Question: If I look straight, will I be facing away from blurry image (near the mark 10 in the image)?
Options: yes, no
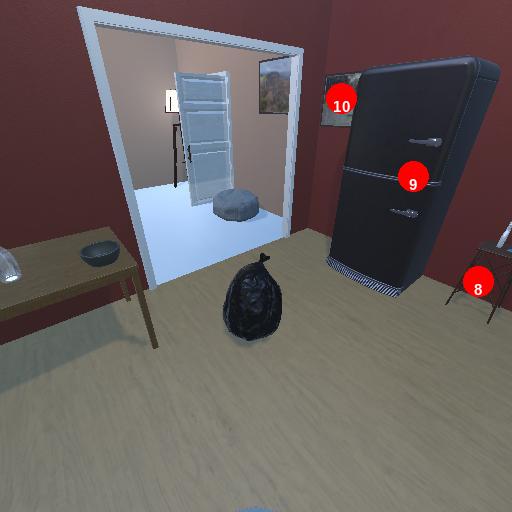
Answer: yes